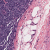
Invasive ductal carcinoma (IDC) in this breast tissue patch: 0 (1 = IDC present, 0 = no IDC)